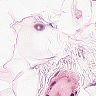
Metastatic tissue present: no